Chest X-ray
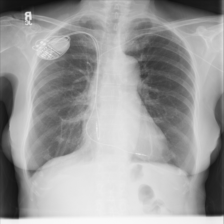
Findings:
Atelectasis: positive
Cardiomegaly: negative
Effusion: negative
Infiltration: negative
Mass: negative
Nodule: negative
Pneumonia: negative
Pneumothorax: negative
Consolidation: negative
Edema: negative
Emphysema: negative
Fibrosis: negative
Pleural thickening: negative
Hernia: negative